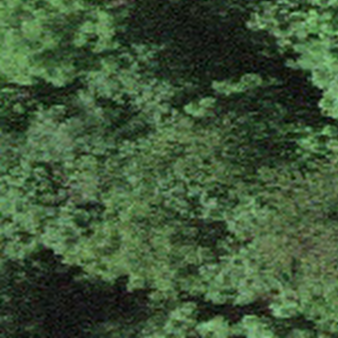
Label: other